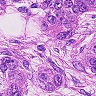
Metastatic tissue present: yes